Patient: sex M, age 68
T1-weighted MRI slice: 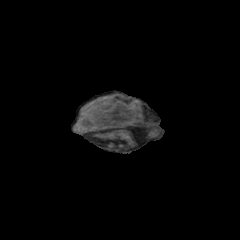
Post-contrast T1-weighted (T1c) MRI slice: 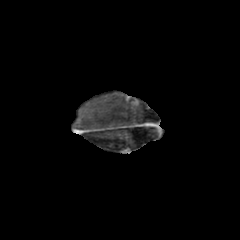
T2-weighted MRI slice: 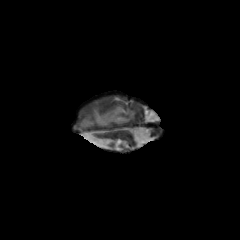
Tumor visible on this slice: yes
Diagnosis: Glioblastoma, IDH-wildtype
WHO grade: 4